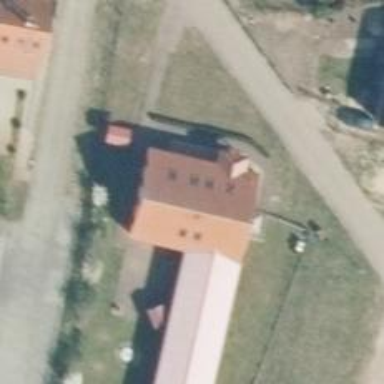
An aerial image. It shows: Bar.